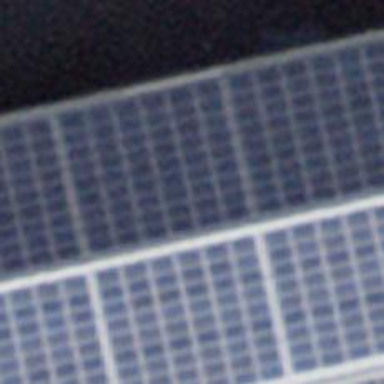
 consisting of solar photovoltaic panels."